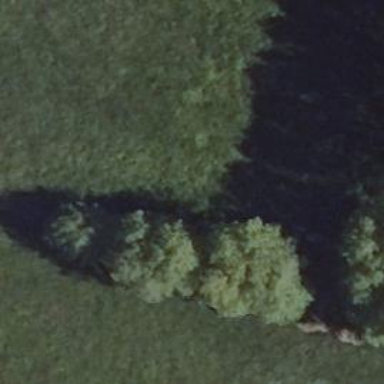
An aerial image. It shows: Single tag "natural: tree."